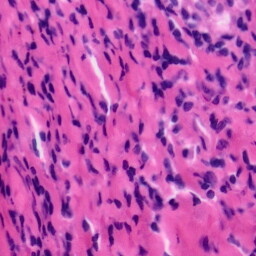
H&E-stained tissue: Tonsil